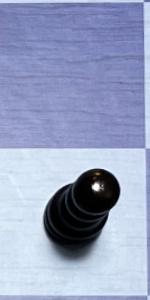
Label: Pawn_Black